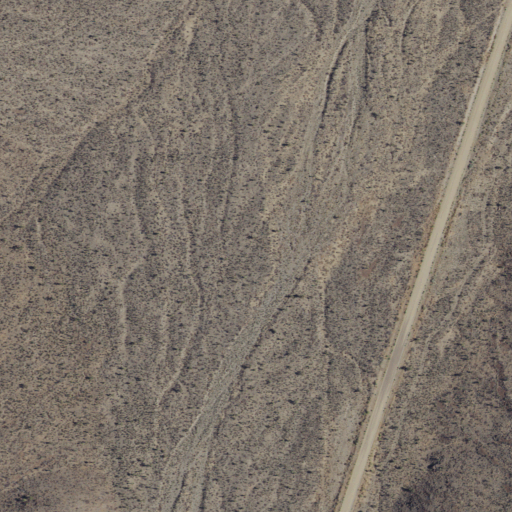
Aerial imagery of plain(s) in California named Joshua Flats containing shrub and open development